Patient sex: M
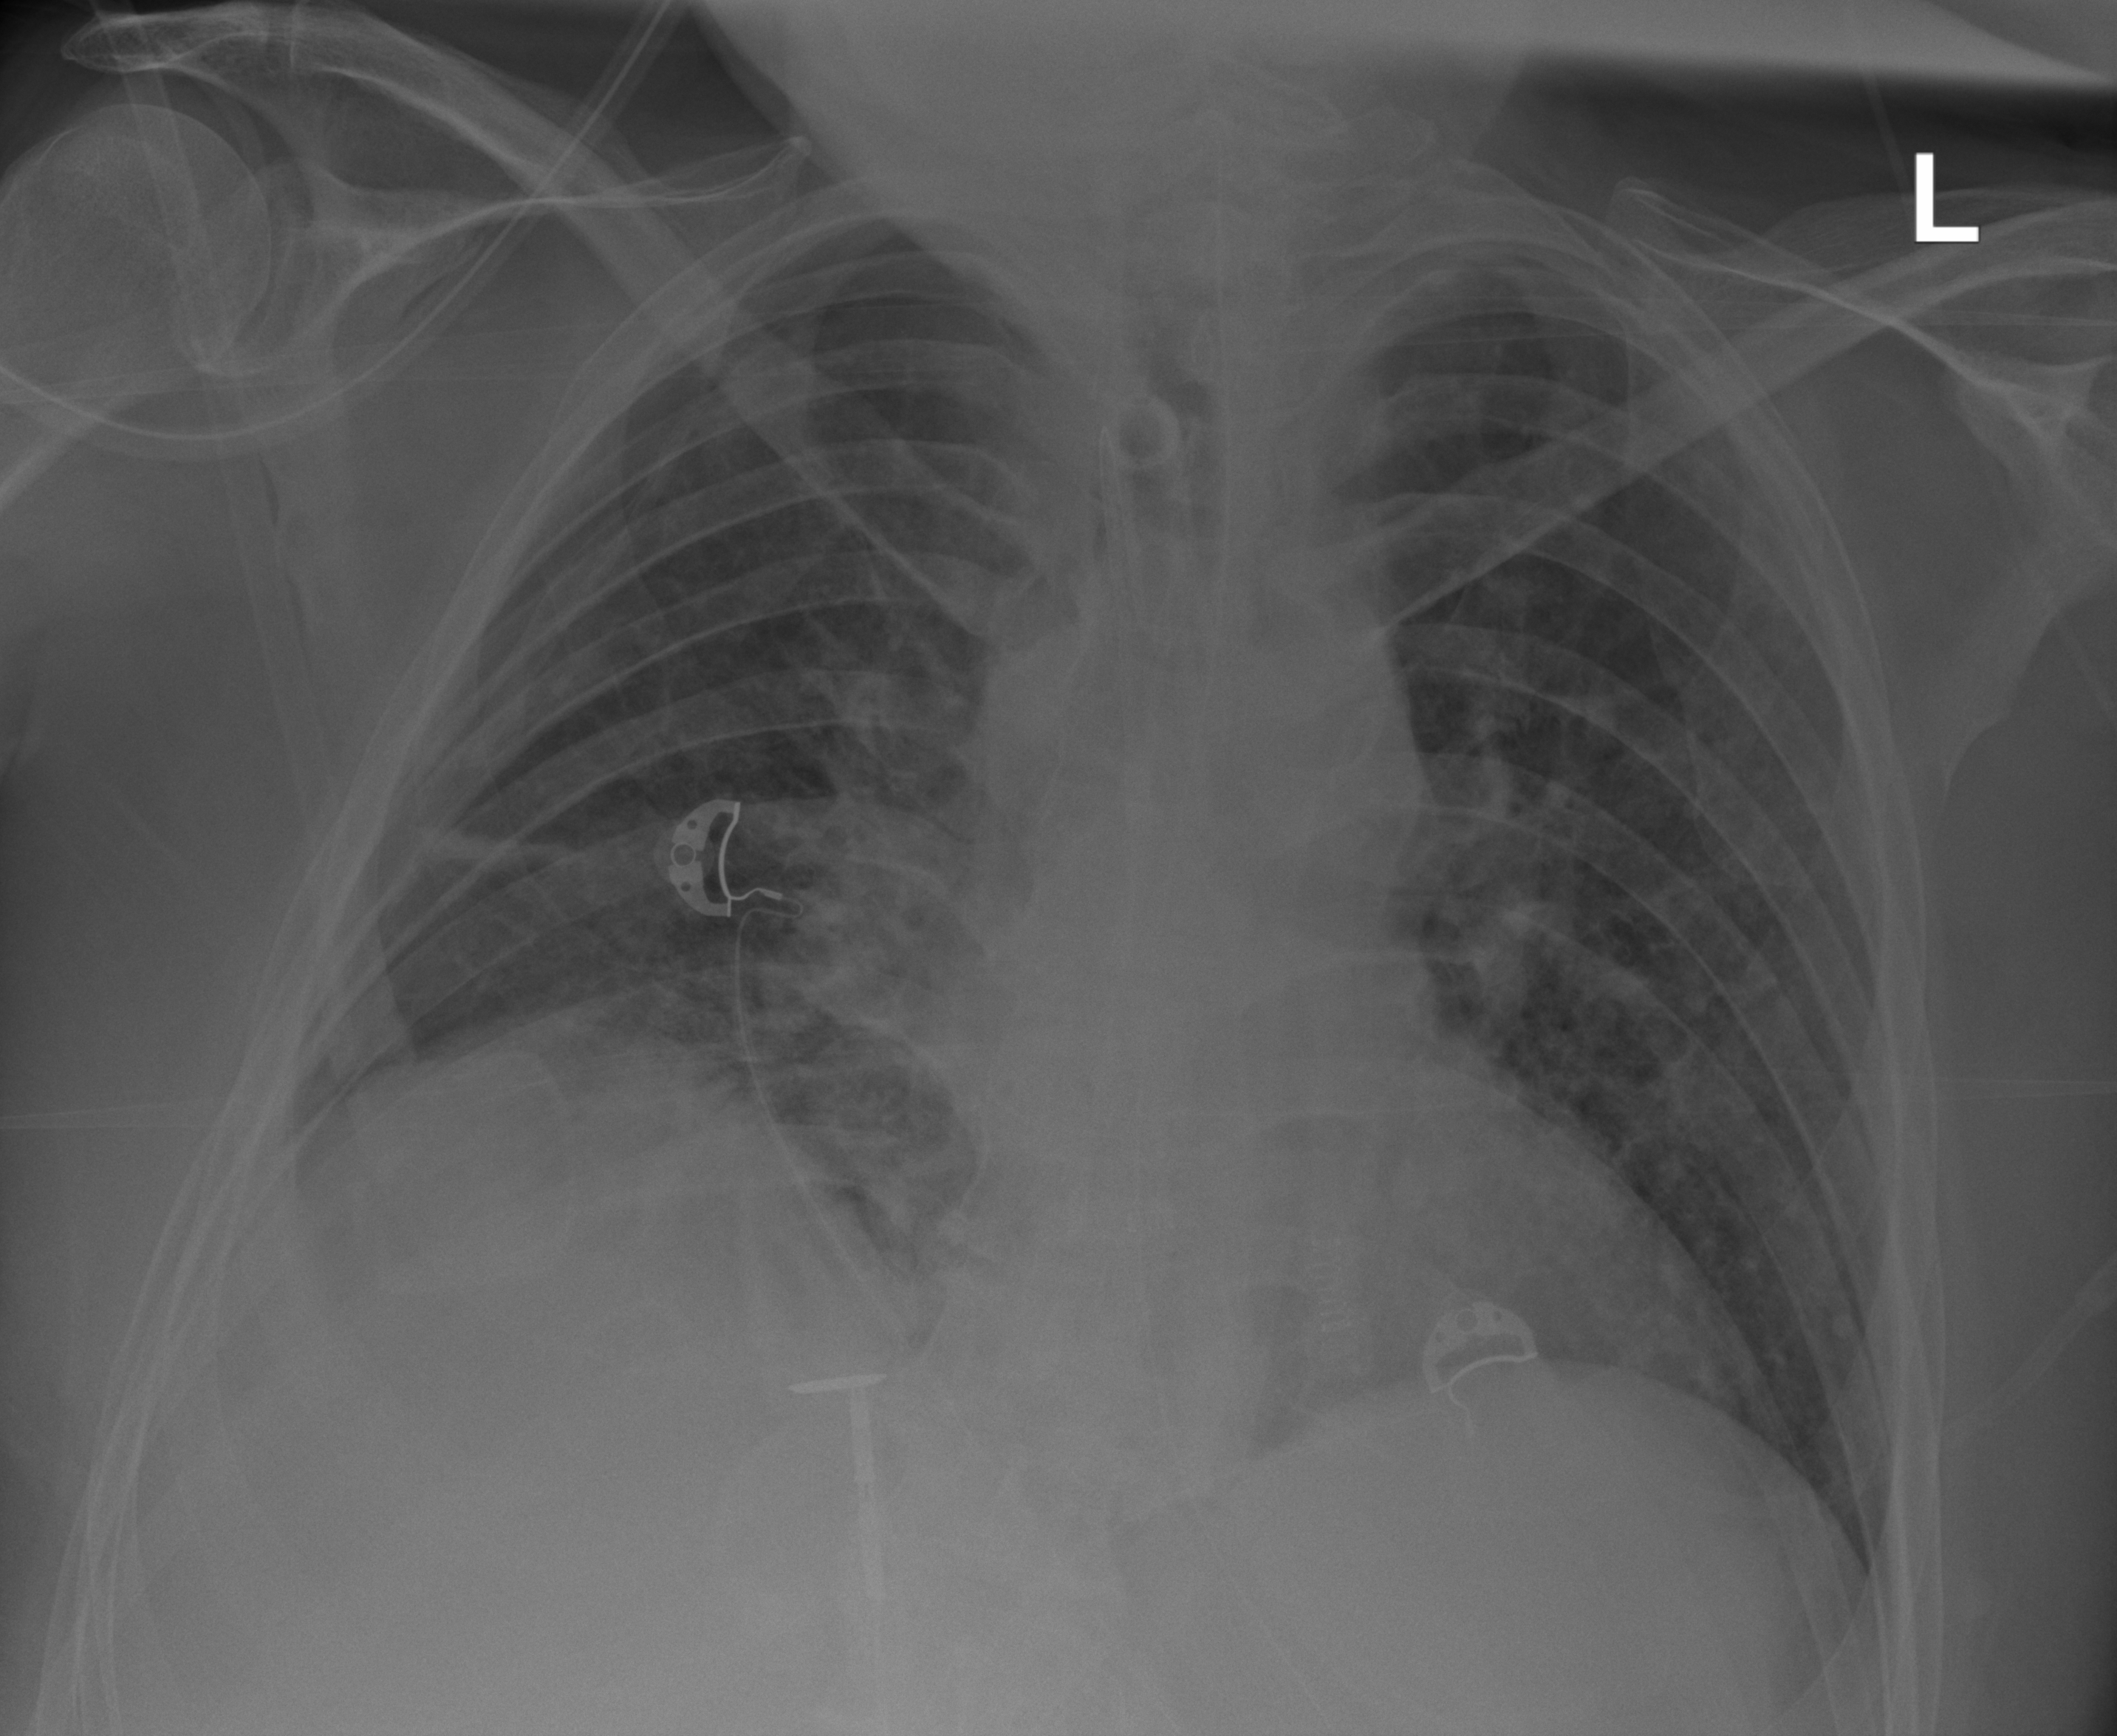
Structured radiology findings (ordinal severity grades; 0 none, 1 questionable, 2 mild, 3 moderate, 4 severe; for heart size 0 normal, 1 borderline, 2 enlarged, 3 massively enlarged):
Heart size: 0
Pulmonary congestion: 0
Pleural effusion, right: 0
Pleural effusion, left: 0
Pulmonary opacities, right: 2
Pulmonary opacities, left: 2
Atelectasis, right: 2
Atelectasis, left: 0